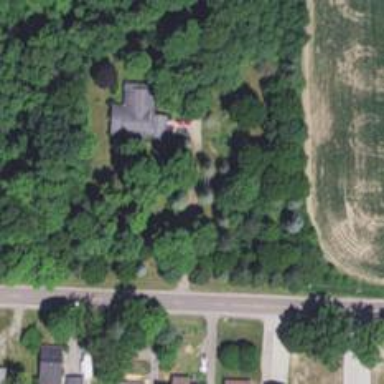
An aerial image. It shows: Driveway leading to service road.